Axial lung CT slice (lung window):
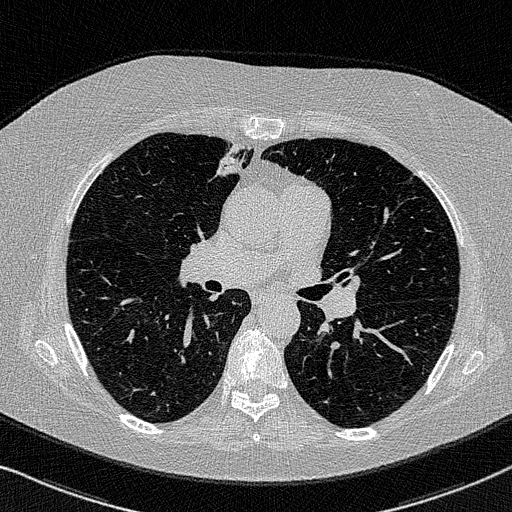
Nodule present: no